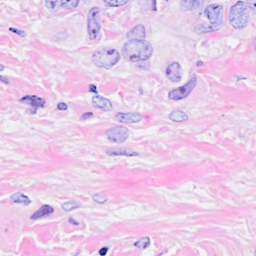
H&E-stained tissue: Breast